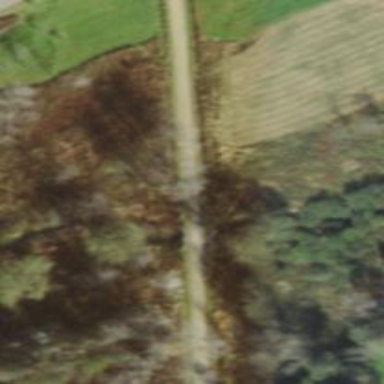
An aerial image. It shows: Unclassified road with bridge.